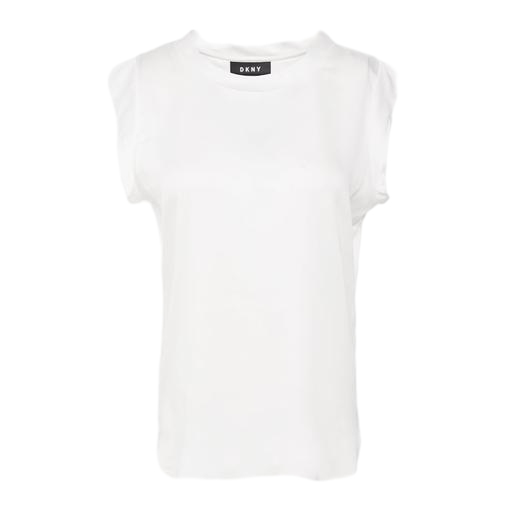
white scoop muscle t-shirt, white cap-sleeve t-shirt, white frankie muscle tee, white background